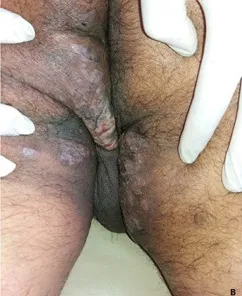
Verrucous plaques with deep fissures on the gluteal region, perineum and inner thighs.
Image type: medical_photograph (skin_photograph)